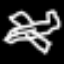
Label: airplane